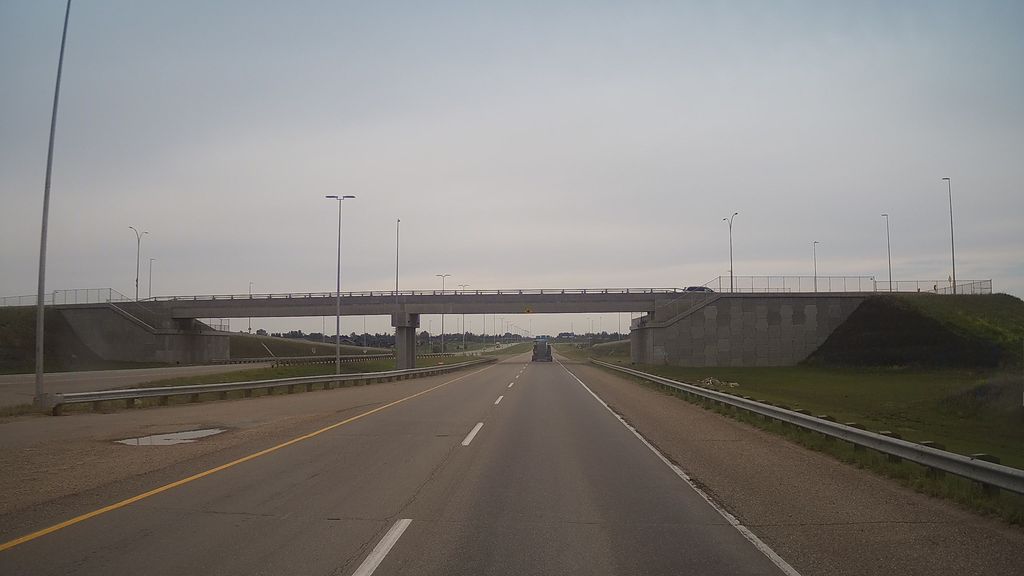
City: saskatoon